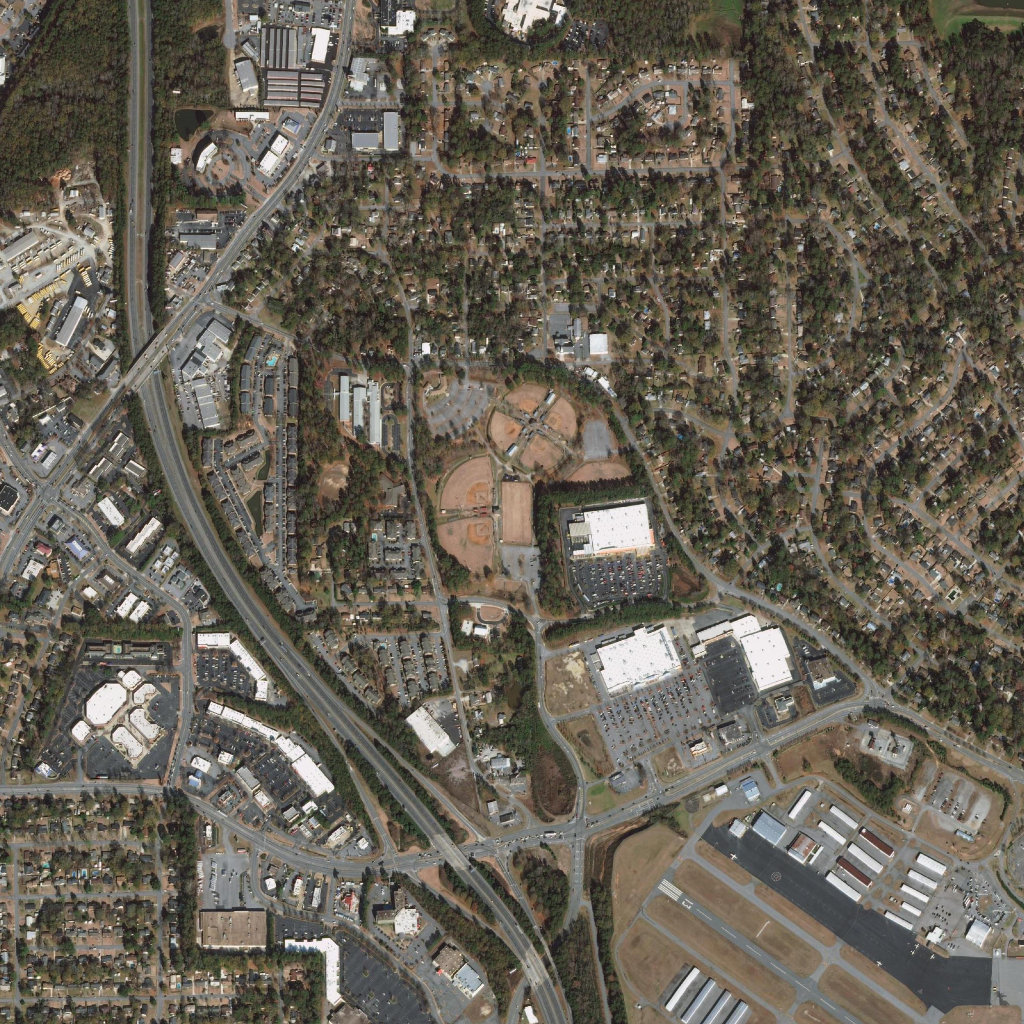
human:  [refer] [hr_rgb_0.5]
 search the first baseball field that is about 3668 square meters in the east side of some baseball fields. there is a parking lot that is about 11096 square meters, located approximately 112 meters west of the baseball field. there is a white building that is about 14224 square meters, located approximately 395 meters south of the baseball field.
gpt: <box>[[53, 38, 57, 43, 0]]</box>